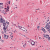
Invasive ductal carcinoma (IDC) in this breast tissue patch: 0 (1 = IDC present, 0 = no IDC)